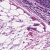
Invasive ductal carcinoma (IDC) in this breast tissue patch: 1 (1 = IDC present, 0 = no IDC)